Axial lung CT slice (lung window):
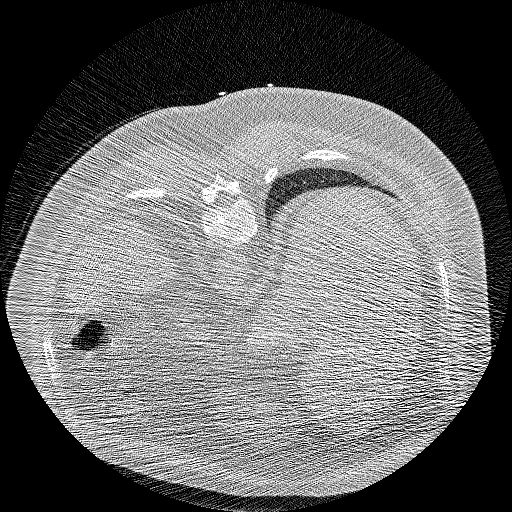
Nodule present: no